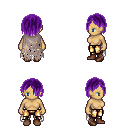
a pixel art fantasy rpg character, female body template, human, tanned skin, gray tattered cape, gold greaves, purple bangs hairstyle, brown shoes, four views (front, back, left, right), 2x2 character sprite sheet, small pixel art, hard edges, no anti-aliasing